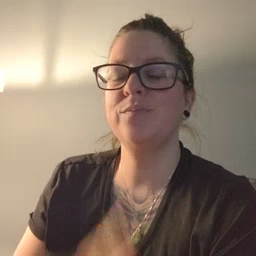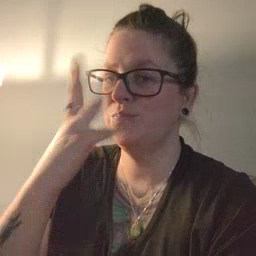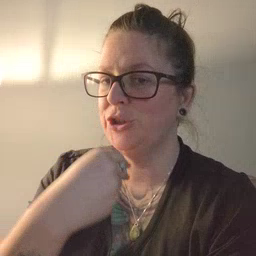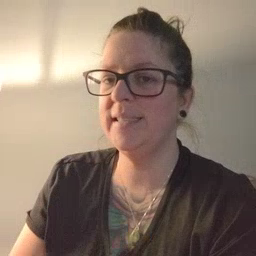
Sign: pretty